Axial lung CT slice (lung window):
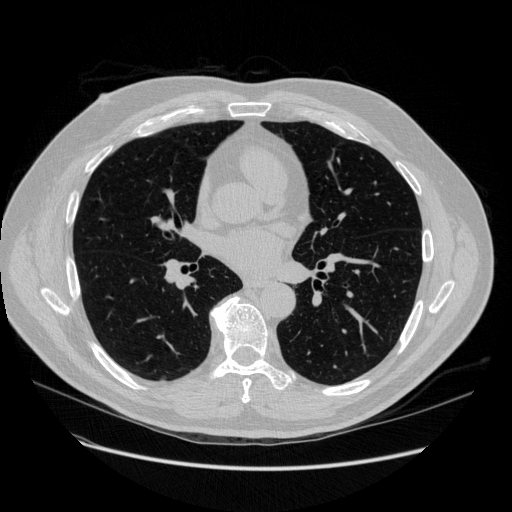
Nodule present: no